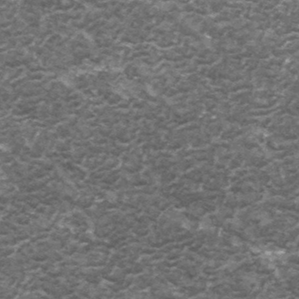
Label: frost